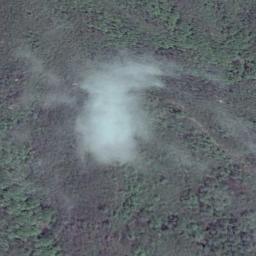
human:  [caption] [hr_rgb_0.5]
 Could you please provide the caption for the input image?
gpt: White clouds on the ground where brown and green intersect .

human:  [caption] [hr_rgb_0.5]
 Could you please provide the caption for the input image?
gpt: The white cloud is above green land .

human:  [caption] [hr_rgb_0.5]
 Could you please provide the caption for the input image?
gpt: The cumulus clouds are located above the land covered by some vegetation .

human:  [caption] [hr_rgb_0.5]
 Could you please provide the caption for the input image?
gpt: A thin cloud floated over the neat farmland .

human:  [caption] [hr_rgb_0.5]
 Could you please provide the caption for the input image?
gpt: One piece of dispersed white clouds over a wasteland .